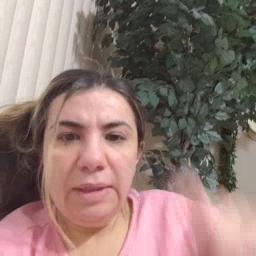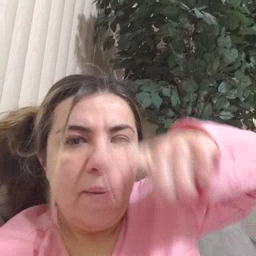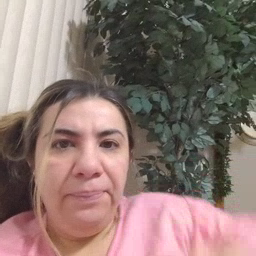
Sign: time